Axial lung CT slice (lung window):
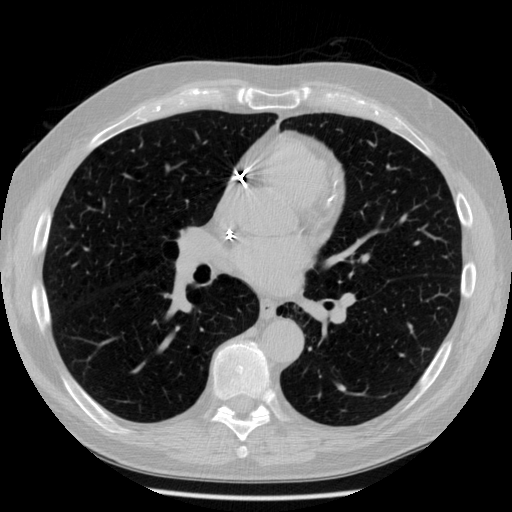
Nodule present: no